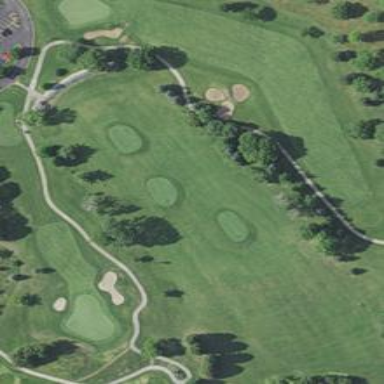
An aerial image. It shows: Grassy area used as driving range for golf.